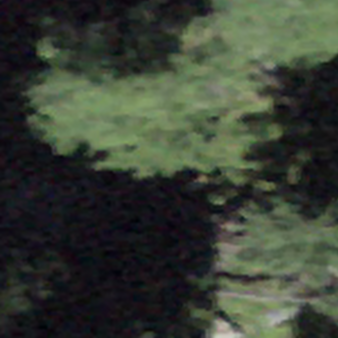
Label: other